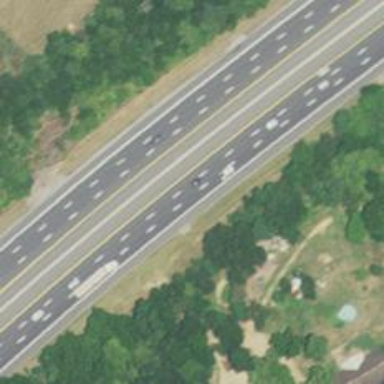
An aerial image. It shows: Motorway.